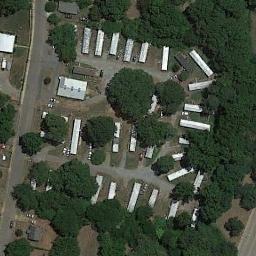
Label: residential